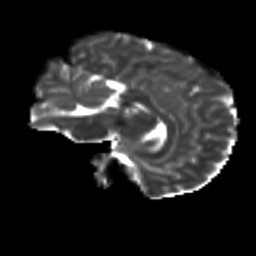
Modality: T2w
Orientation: sagittal
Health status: ill
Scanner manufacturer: siemens
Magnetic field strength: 3 T
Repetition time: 13.7 s
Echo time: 0.098 s